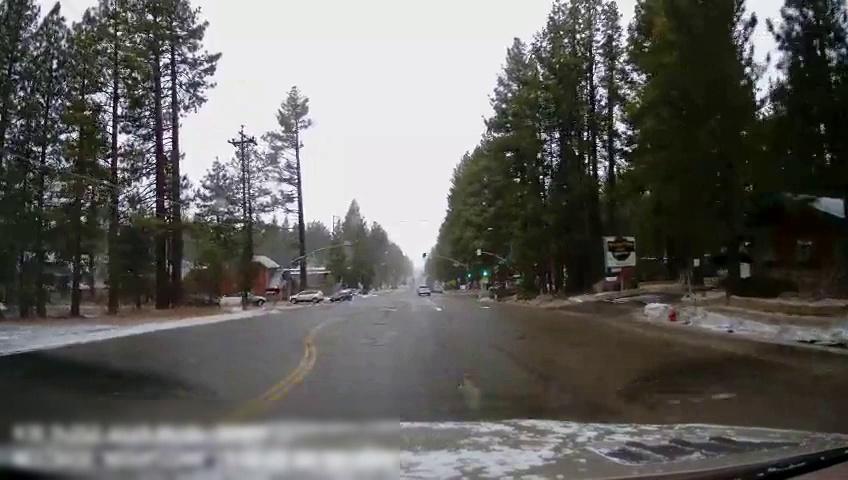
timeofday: Day
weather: Snowy
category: Drivable Space
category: Vehicles | Van
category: Vehicles | SUV
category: Vehicles | Car
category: Vehicles | Car
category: Lanes | Current Lane
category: Traffic | Lights